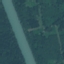
Land use / land cover: River